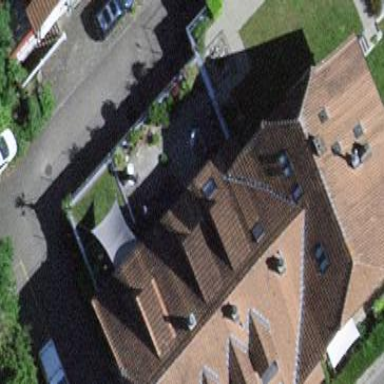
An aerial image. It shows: Residential building.